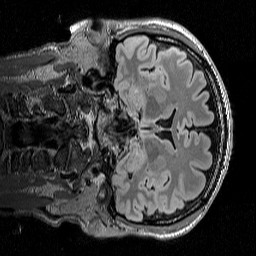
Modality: T2w
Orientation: coronal
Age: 56
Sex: male
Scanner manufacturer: siemens
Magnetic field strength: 3 T
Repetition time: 5 s
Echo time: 0.386 s